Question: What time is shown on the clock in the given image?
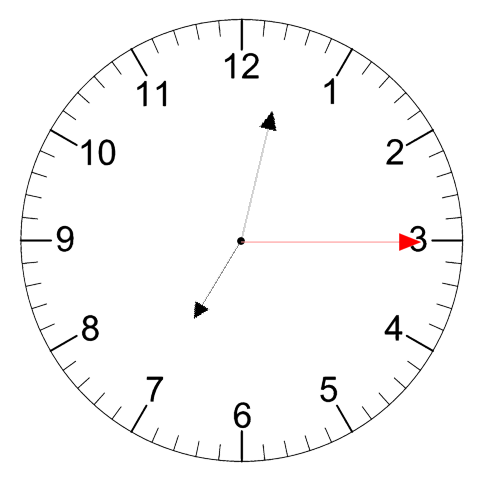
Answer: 07:02:15